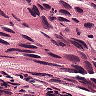
Metastatic tissue present: yes